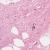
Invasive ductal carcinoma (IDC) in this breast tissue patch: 0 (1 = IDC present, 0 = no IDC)